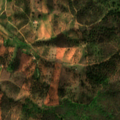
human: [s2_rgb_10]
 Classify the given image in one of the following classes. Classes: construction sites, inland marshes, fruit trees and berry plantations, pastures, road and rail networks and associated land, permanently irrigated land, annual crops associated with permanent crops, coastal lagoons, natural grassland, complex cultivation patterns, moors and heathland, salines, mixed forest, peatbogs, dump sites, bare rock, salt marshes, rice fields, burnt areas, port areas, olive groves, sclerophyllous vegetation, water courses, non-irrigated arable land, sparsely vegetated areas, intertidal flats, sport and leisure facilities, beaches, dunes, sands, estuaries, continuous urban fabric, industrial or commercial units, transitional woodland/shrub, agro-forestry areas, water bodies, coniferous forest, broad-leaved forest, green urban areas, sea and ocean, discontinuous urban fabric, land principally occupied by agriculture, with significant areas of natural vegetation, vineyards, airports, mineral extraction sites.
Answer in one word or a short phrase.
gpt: olive groves, complex cultivation patterns, agro-forestry areas, broad-leaved forest